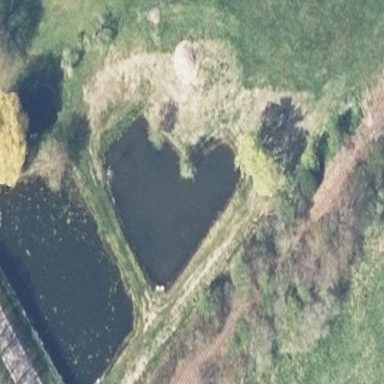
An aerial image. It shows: Serene pond surrounded by nature.